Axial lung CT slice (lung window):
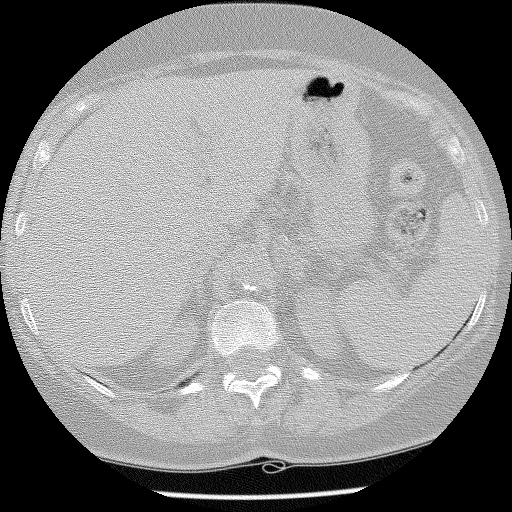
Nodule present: no